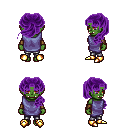
a pixel art fantasy rpg character, female body template, orc, green skin, chain tabard jacket, metal pants, purple princess hairstyle, leather bracers, gold boots, four views (front, back, left, right), 2x2 character sprite sheet, small pixel art, hard edges, no anti-aliasing